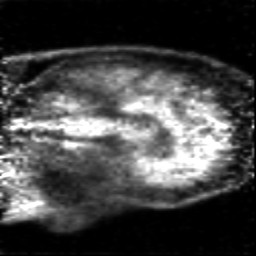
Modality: PET
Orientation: sagittal
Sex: male
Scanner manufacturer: siemens